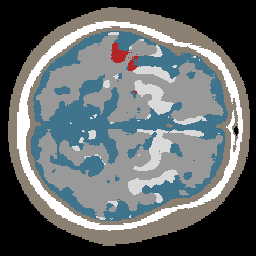
Label: lesion